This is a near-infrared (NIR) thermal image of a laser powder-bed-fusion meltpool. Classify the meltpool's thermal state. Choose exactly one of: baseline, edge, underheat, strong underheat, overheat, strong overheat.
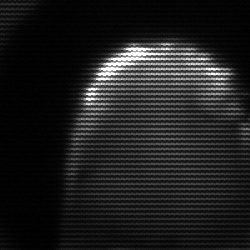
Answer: edge